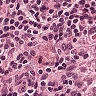
Metastatic tissue present: no